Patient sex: M
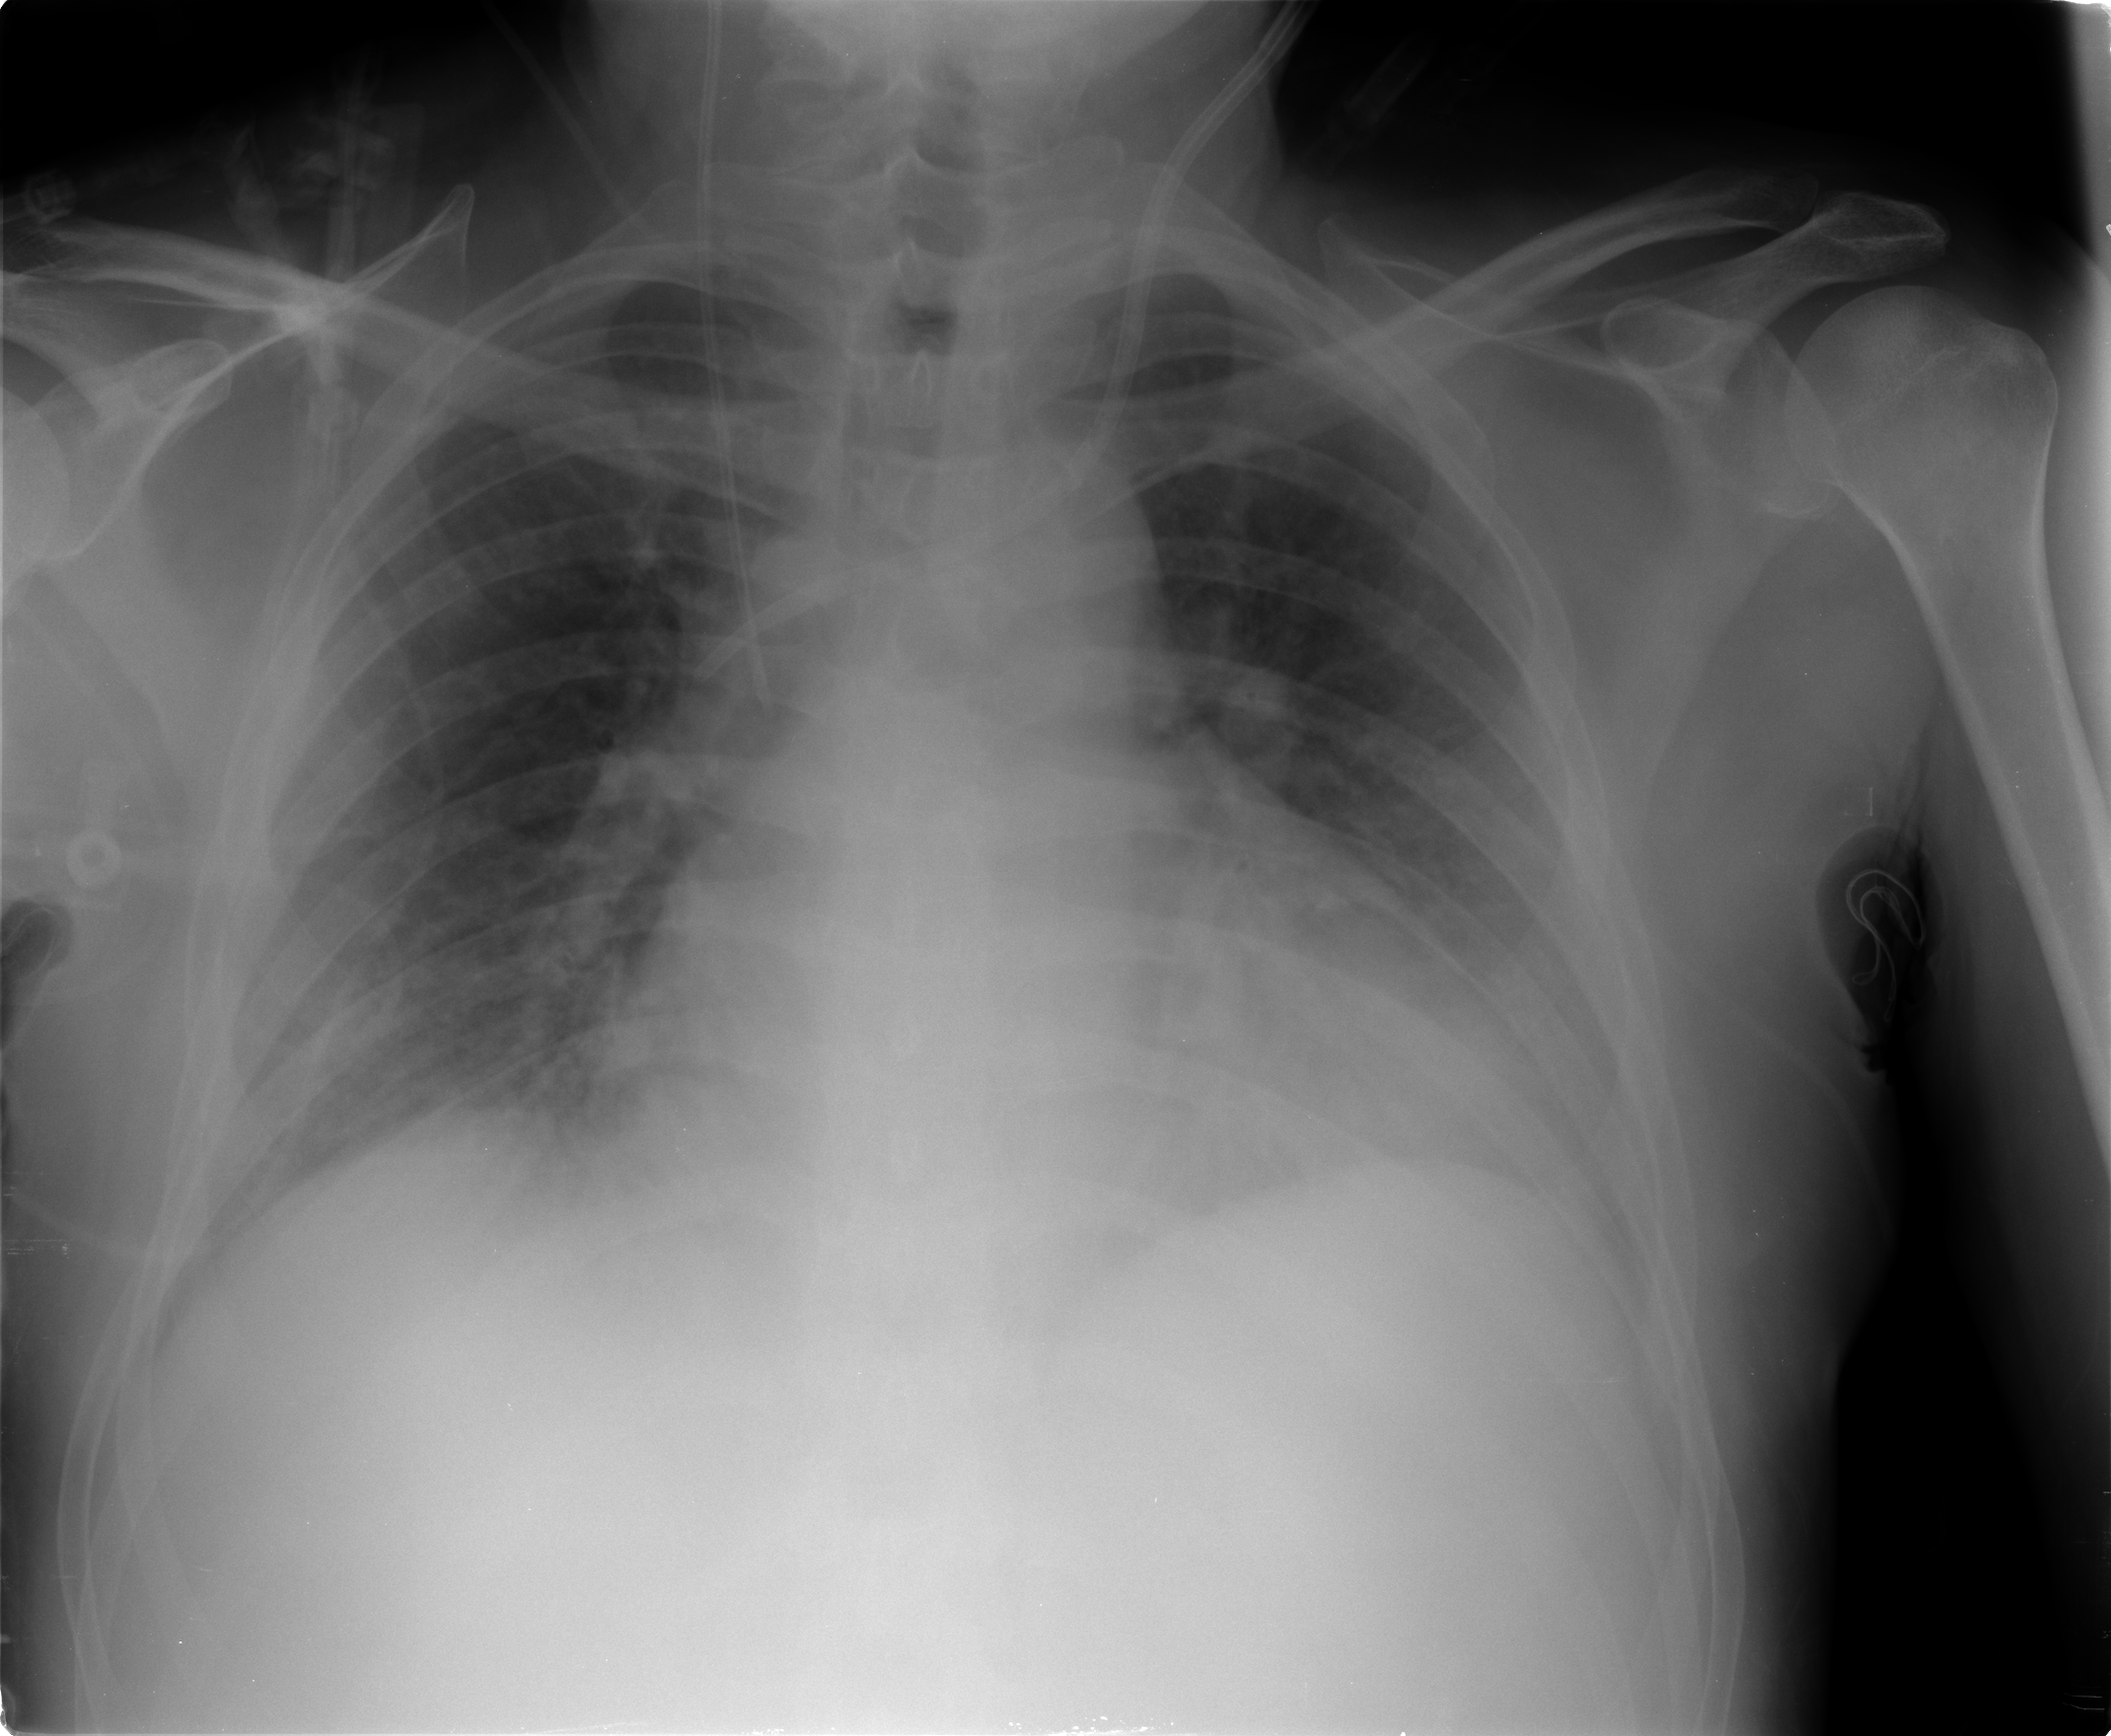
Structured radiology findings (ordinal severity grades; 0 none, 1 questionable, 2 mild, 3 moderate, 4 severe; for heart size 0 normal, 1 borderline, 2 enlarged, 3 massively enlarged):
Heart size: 2
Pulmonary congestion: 3
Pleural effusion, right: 2
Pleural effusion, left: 2
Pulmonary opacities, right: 0
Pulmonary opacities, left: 0
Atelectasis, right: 2
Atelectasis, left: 2